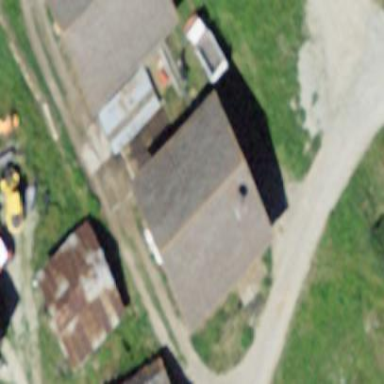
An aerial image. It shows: Farm building.